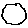
Label: circle